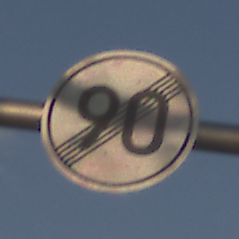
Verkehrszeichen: EndeGeschwindigkeit90
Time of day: SunriseSunset
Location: Outdoor (Nature)
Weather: PartlyCloudy
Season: NotSpecified
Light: Natural